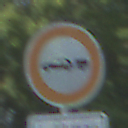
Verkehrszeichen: VerbotPersonenkraftwagenMitAnhaenger
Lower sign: ZeitangabenMitBeschraenkungAufWochentage7
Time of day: Midday
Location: Outdoor (Nature)
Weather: Clear
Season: NotSpecified
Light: Natural